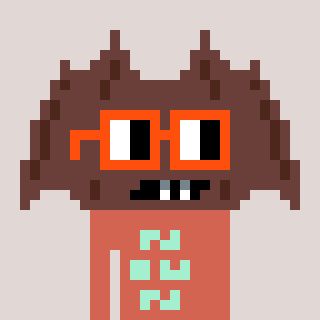
a pixel art character with square orange glasses, a bat-shaped head and a peachy-colored body on a warm background